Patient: sex M, age 64
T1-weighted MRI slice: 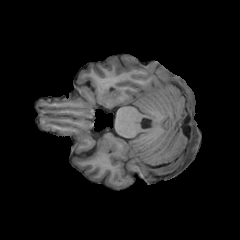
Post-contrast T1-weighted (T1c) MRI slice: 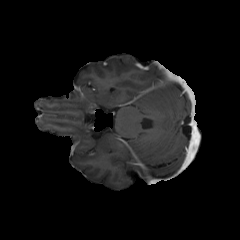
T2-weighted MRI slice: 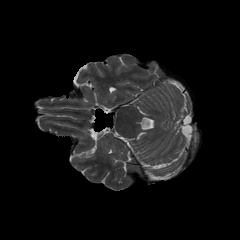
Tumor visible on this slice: no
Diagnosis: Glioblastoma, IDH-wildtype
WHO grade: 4